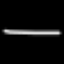
Label: line